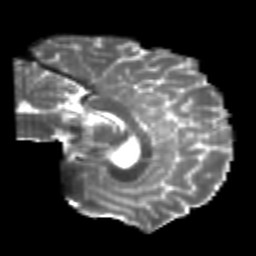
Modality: T2w
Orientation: sagittal
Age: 21
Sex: male
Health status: healthy
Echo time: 0.074 s